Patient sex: M
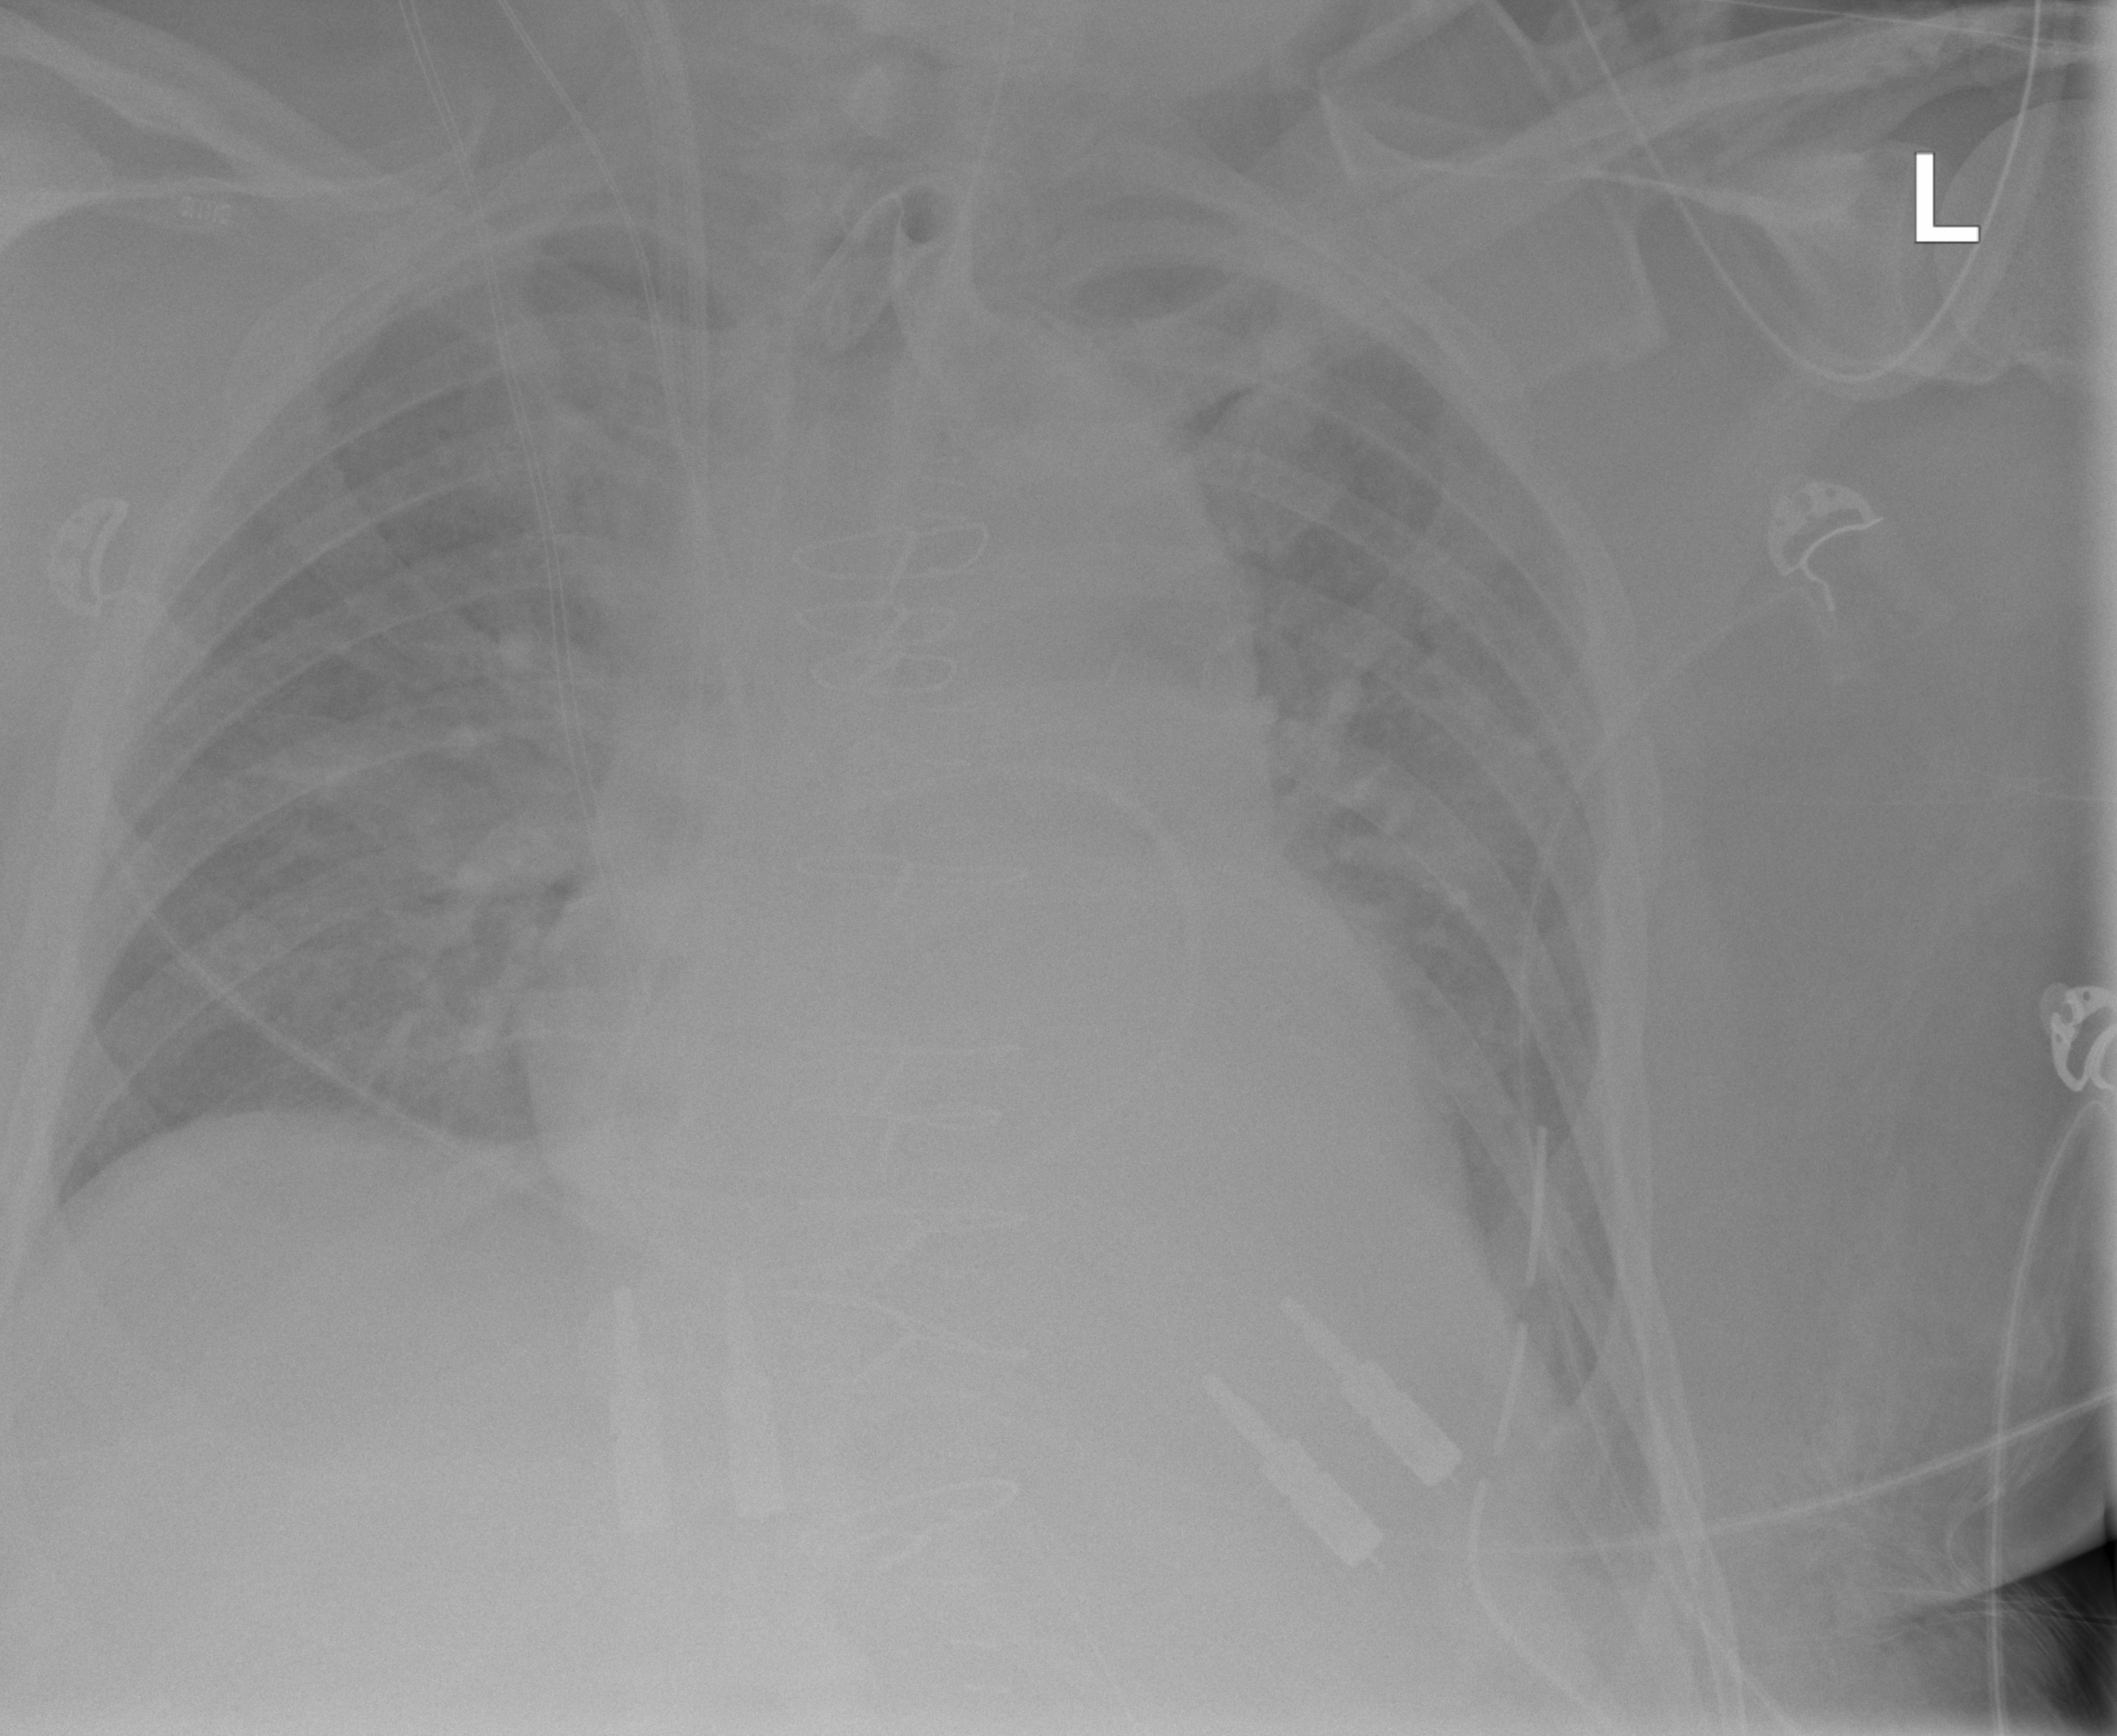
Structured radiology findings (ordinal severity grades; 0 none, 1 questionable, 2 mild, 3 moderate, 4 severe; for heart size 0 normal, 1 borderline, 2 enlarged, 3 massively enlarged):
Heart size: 2
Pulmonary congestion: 2
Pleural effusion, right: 0
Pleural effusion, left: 0
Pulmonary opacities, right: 0
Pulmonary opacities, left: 0
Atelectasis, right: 2
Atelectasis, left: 2